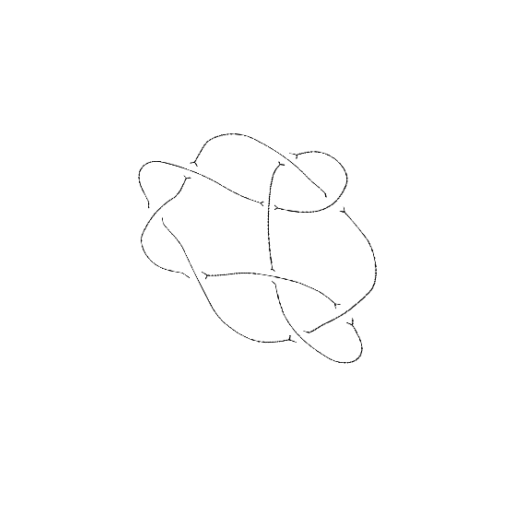
Crossing number: 9